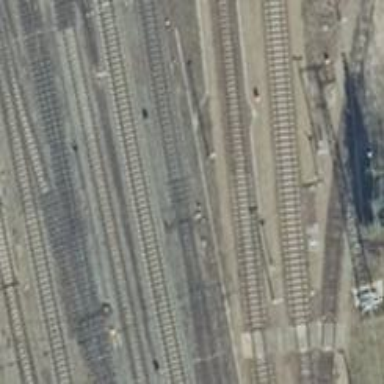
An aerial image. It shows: Railway with electrified contact lines.